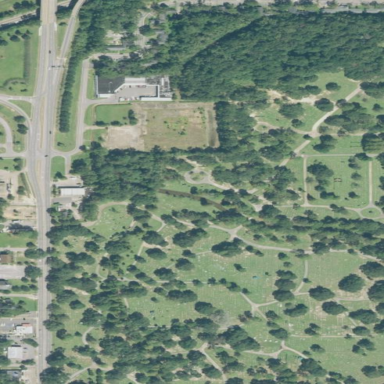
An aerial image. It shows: Graveyard.